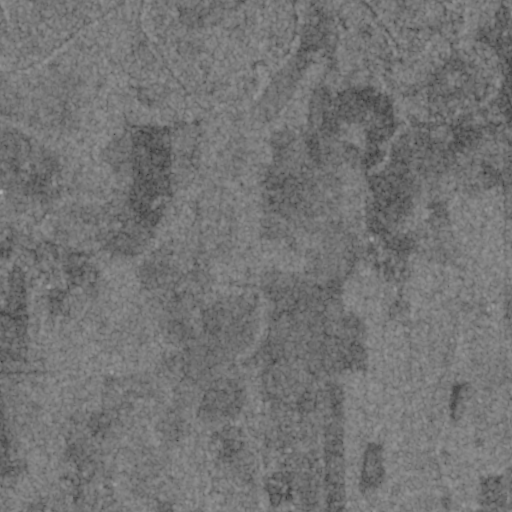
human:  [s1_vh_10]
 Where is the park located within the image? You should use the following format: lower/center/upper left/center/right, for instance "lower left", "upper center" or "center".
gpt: The park is located in the center of the image.
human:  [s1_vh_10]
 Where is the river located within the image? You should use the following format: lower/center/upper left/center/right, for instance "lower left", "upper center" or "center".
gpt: The river is located in the upper of the image.
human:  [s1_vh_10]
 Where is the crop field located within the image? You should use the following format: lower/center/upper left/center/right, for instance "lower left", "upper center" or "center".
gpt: There is no crop field in the image.

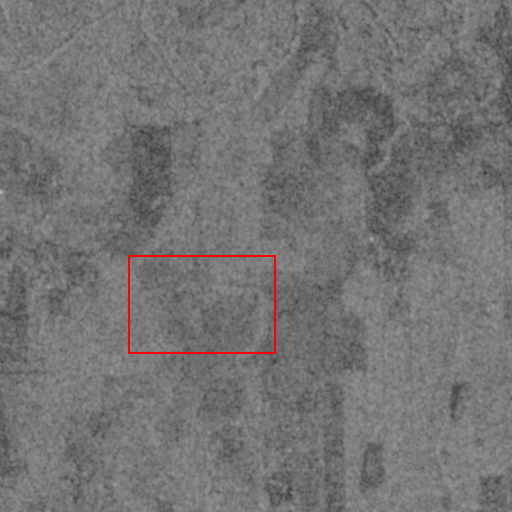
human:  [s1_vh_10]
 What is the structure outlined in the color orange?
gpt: There is no orange outline.
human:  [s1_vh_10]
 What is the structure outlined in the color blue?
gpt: There is no structure outlined in blue.